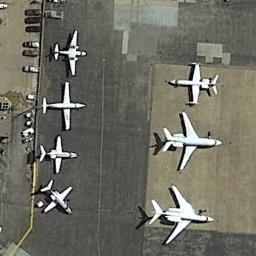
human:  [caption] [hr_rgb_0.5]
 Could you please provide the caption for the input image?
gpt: Seven planes parked in two lines on the airport and some cars behind them .

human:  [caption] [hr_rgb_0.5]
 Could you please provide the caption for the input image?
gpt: Six airplanes of different sizes were on the airport beside many cars .

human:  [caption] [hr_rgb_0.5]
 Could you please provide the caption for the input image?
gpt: There are seven airplanes and many cars parked on the runway .

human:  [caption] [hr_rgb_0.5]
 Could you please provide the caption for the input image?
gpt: There are seven planes in the picture, Three of them in a row and the other four in a row .

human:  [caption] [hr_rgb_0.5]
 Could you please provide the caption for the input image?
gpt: Seven planes are on the ground next to many cars .